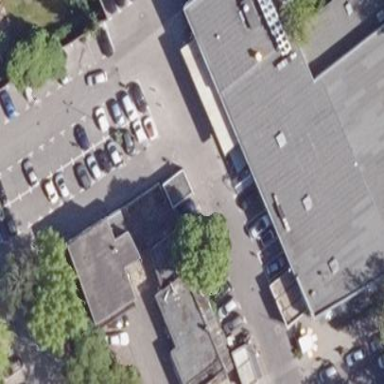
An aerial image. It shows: Retail area.